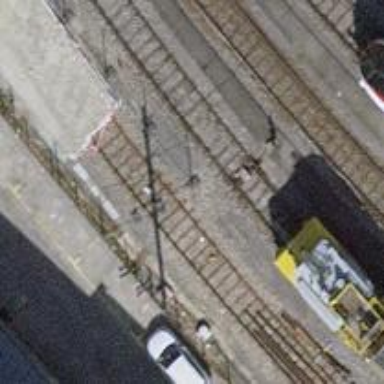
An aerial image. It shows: Railway switch.